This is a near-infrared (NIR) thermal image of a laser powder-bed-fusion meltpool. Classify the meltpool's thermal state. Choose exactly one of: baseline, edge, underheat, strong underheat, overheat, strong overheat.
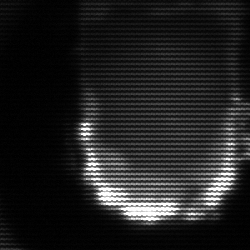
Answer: baseline